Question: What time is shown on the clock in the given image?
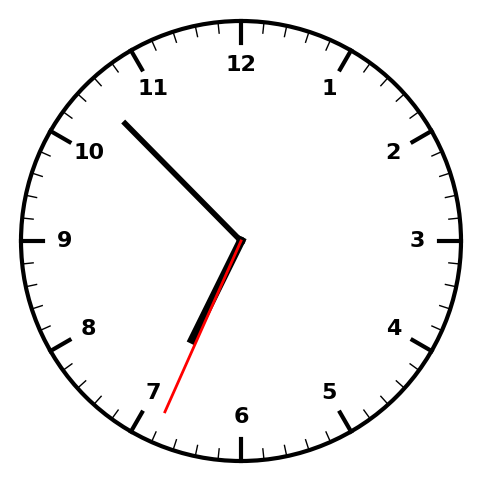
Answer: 06:52:34